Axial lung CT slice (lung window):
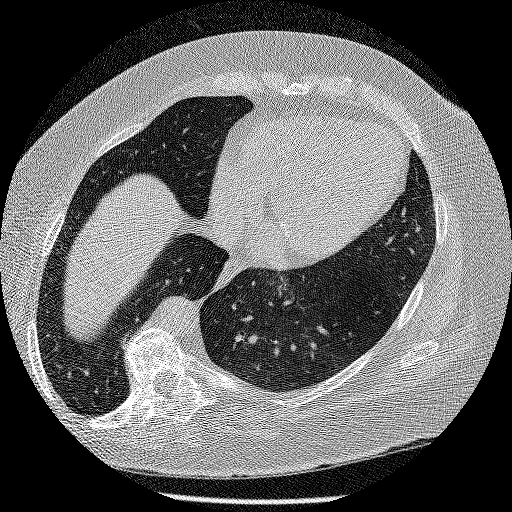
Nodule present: no